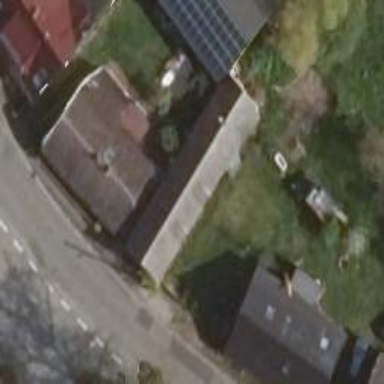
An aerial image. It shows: Shed building.